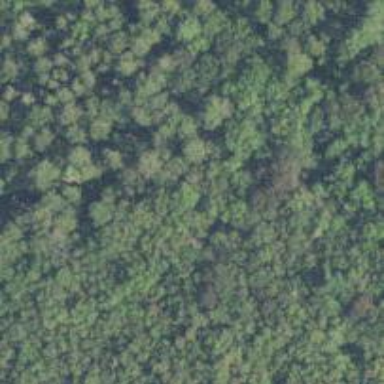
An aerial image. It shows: Woodland consisting mainly of needle-leaved trees.